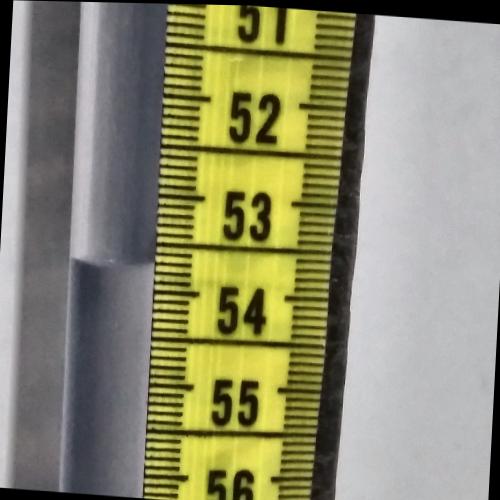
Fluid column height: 53.7 cm